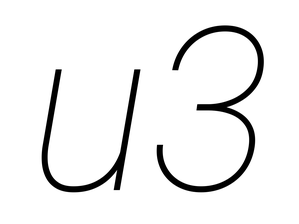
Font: Roboto-Italic_Thin_Italic